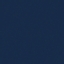
Land use / land cover: SeaLake